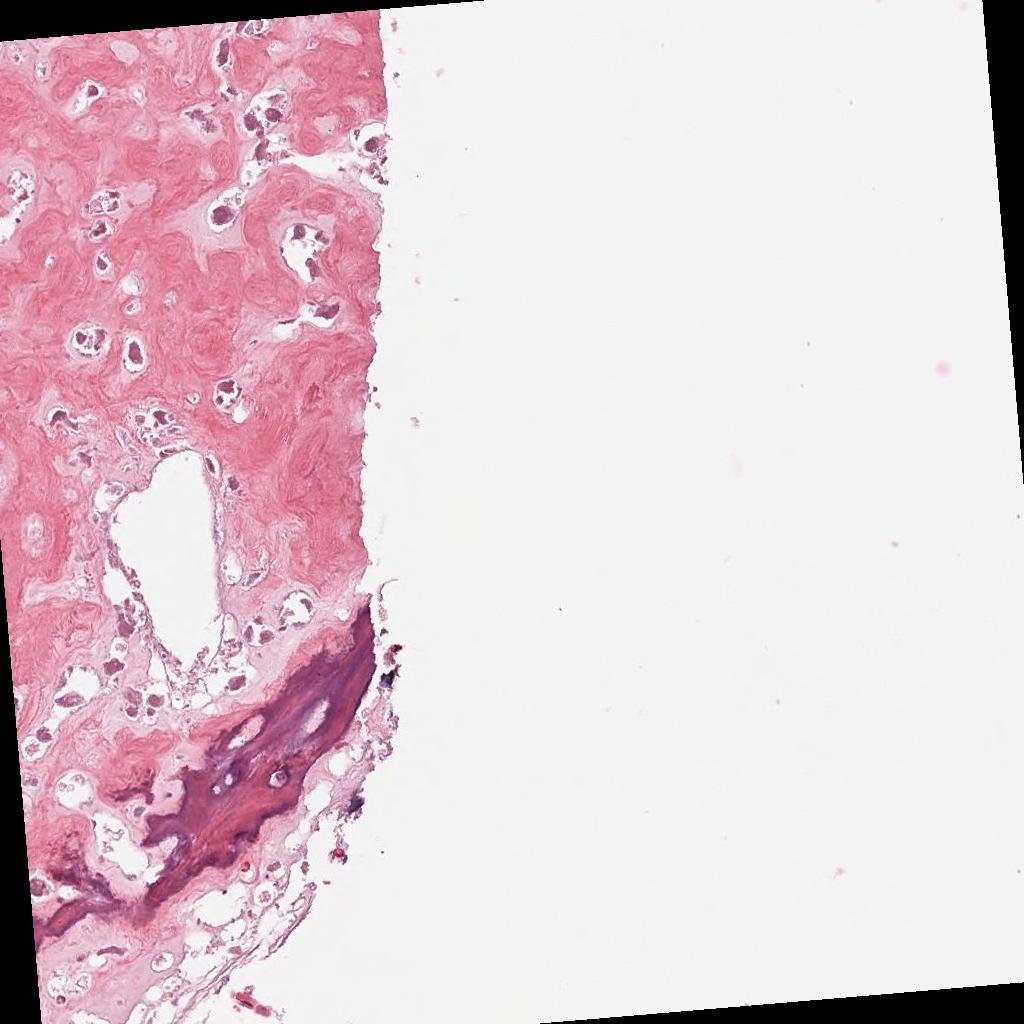
Label: Non-Viable-Tumor